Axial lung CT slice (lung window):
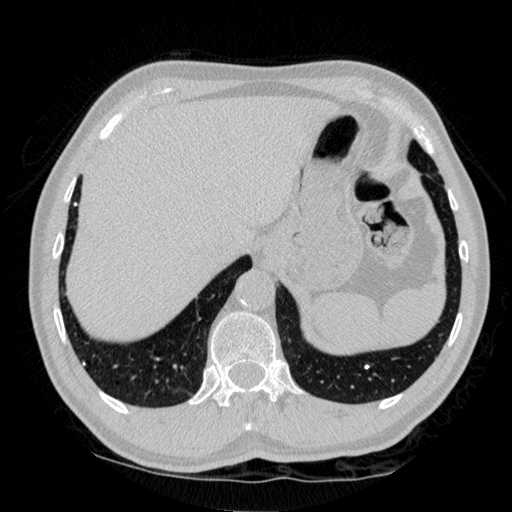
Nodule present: no